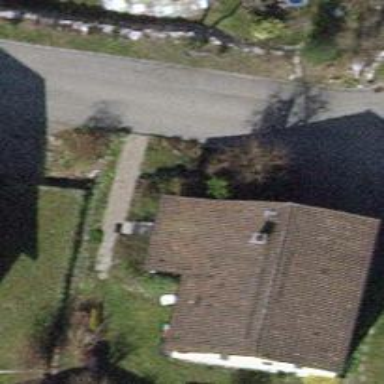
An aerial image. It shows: Detached building with gabled roof.